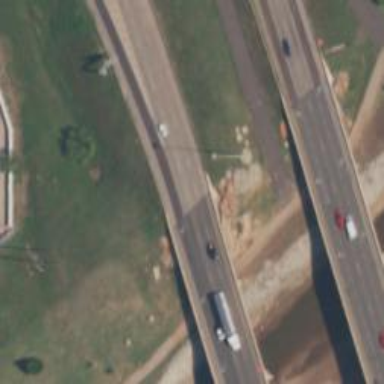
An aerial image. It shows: Motorway bridge.